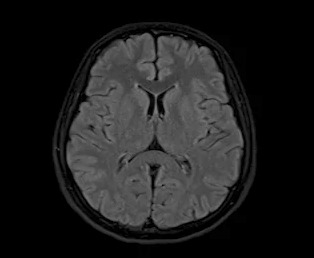
Label: notumor